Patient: sex M, age 73
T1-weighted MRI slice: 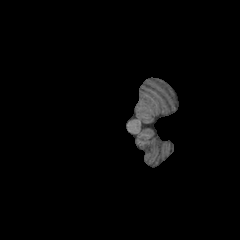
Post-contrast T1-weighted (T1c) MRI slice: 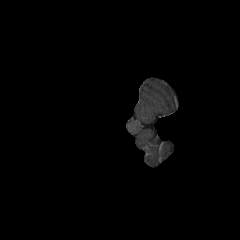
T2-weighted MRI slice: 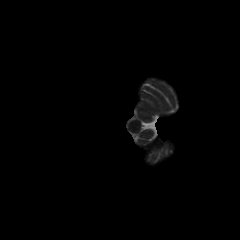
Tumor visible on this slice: no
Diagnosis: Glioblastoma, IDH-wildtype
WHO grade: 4